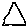
Label: triangle